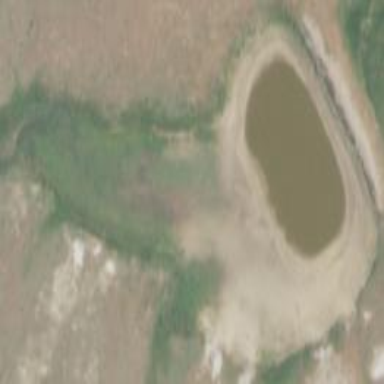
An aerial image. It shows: Reservoir.